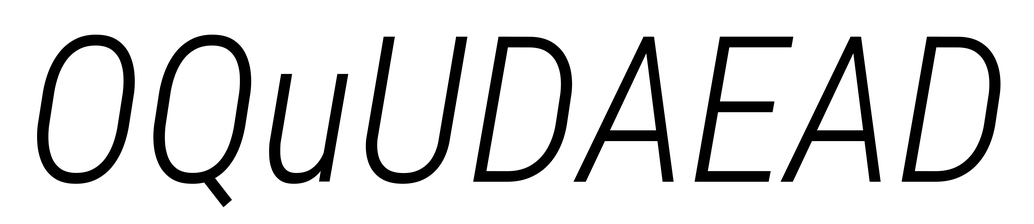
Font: Roboto-Italic_Condensed_Light_Italic